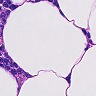
Metastatic tissue present: no